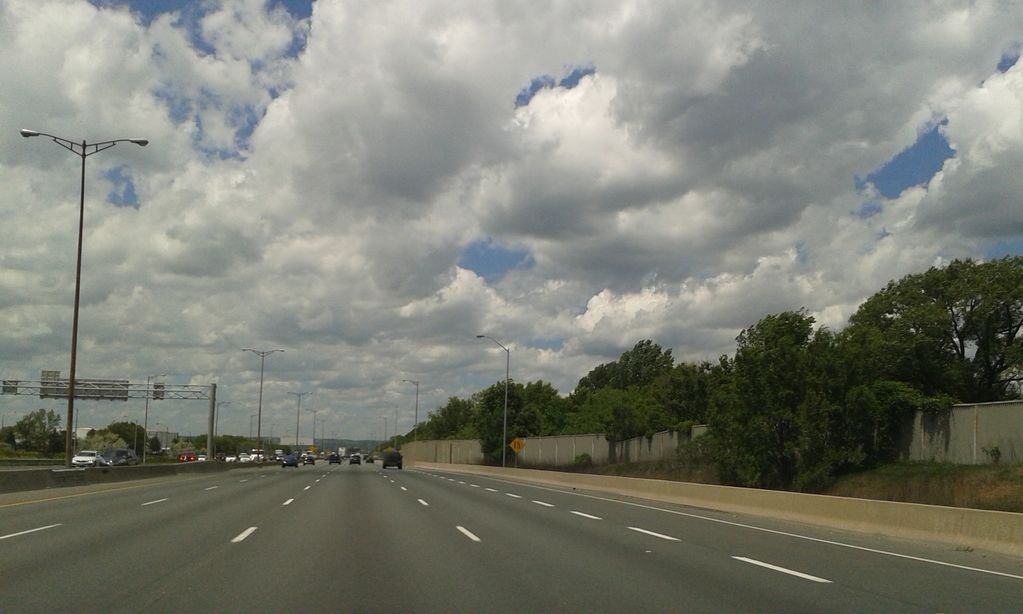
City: hamilton